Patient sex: M
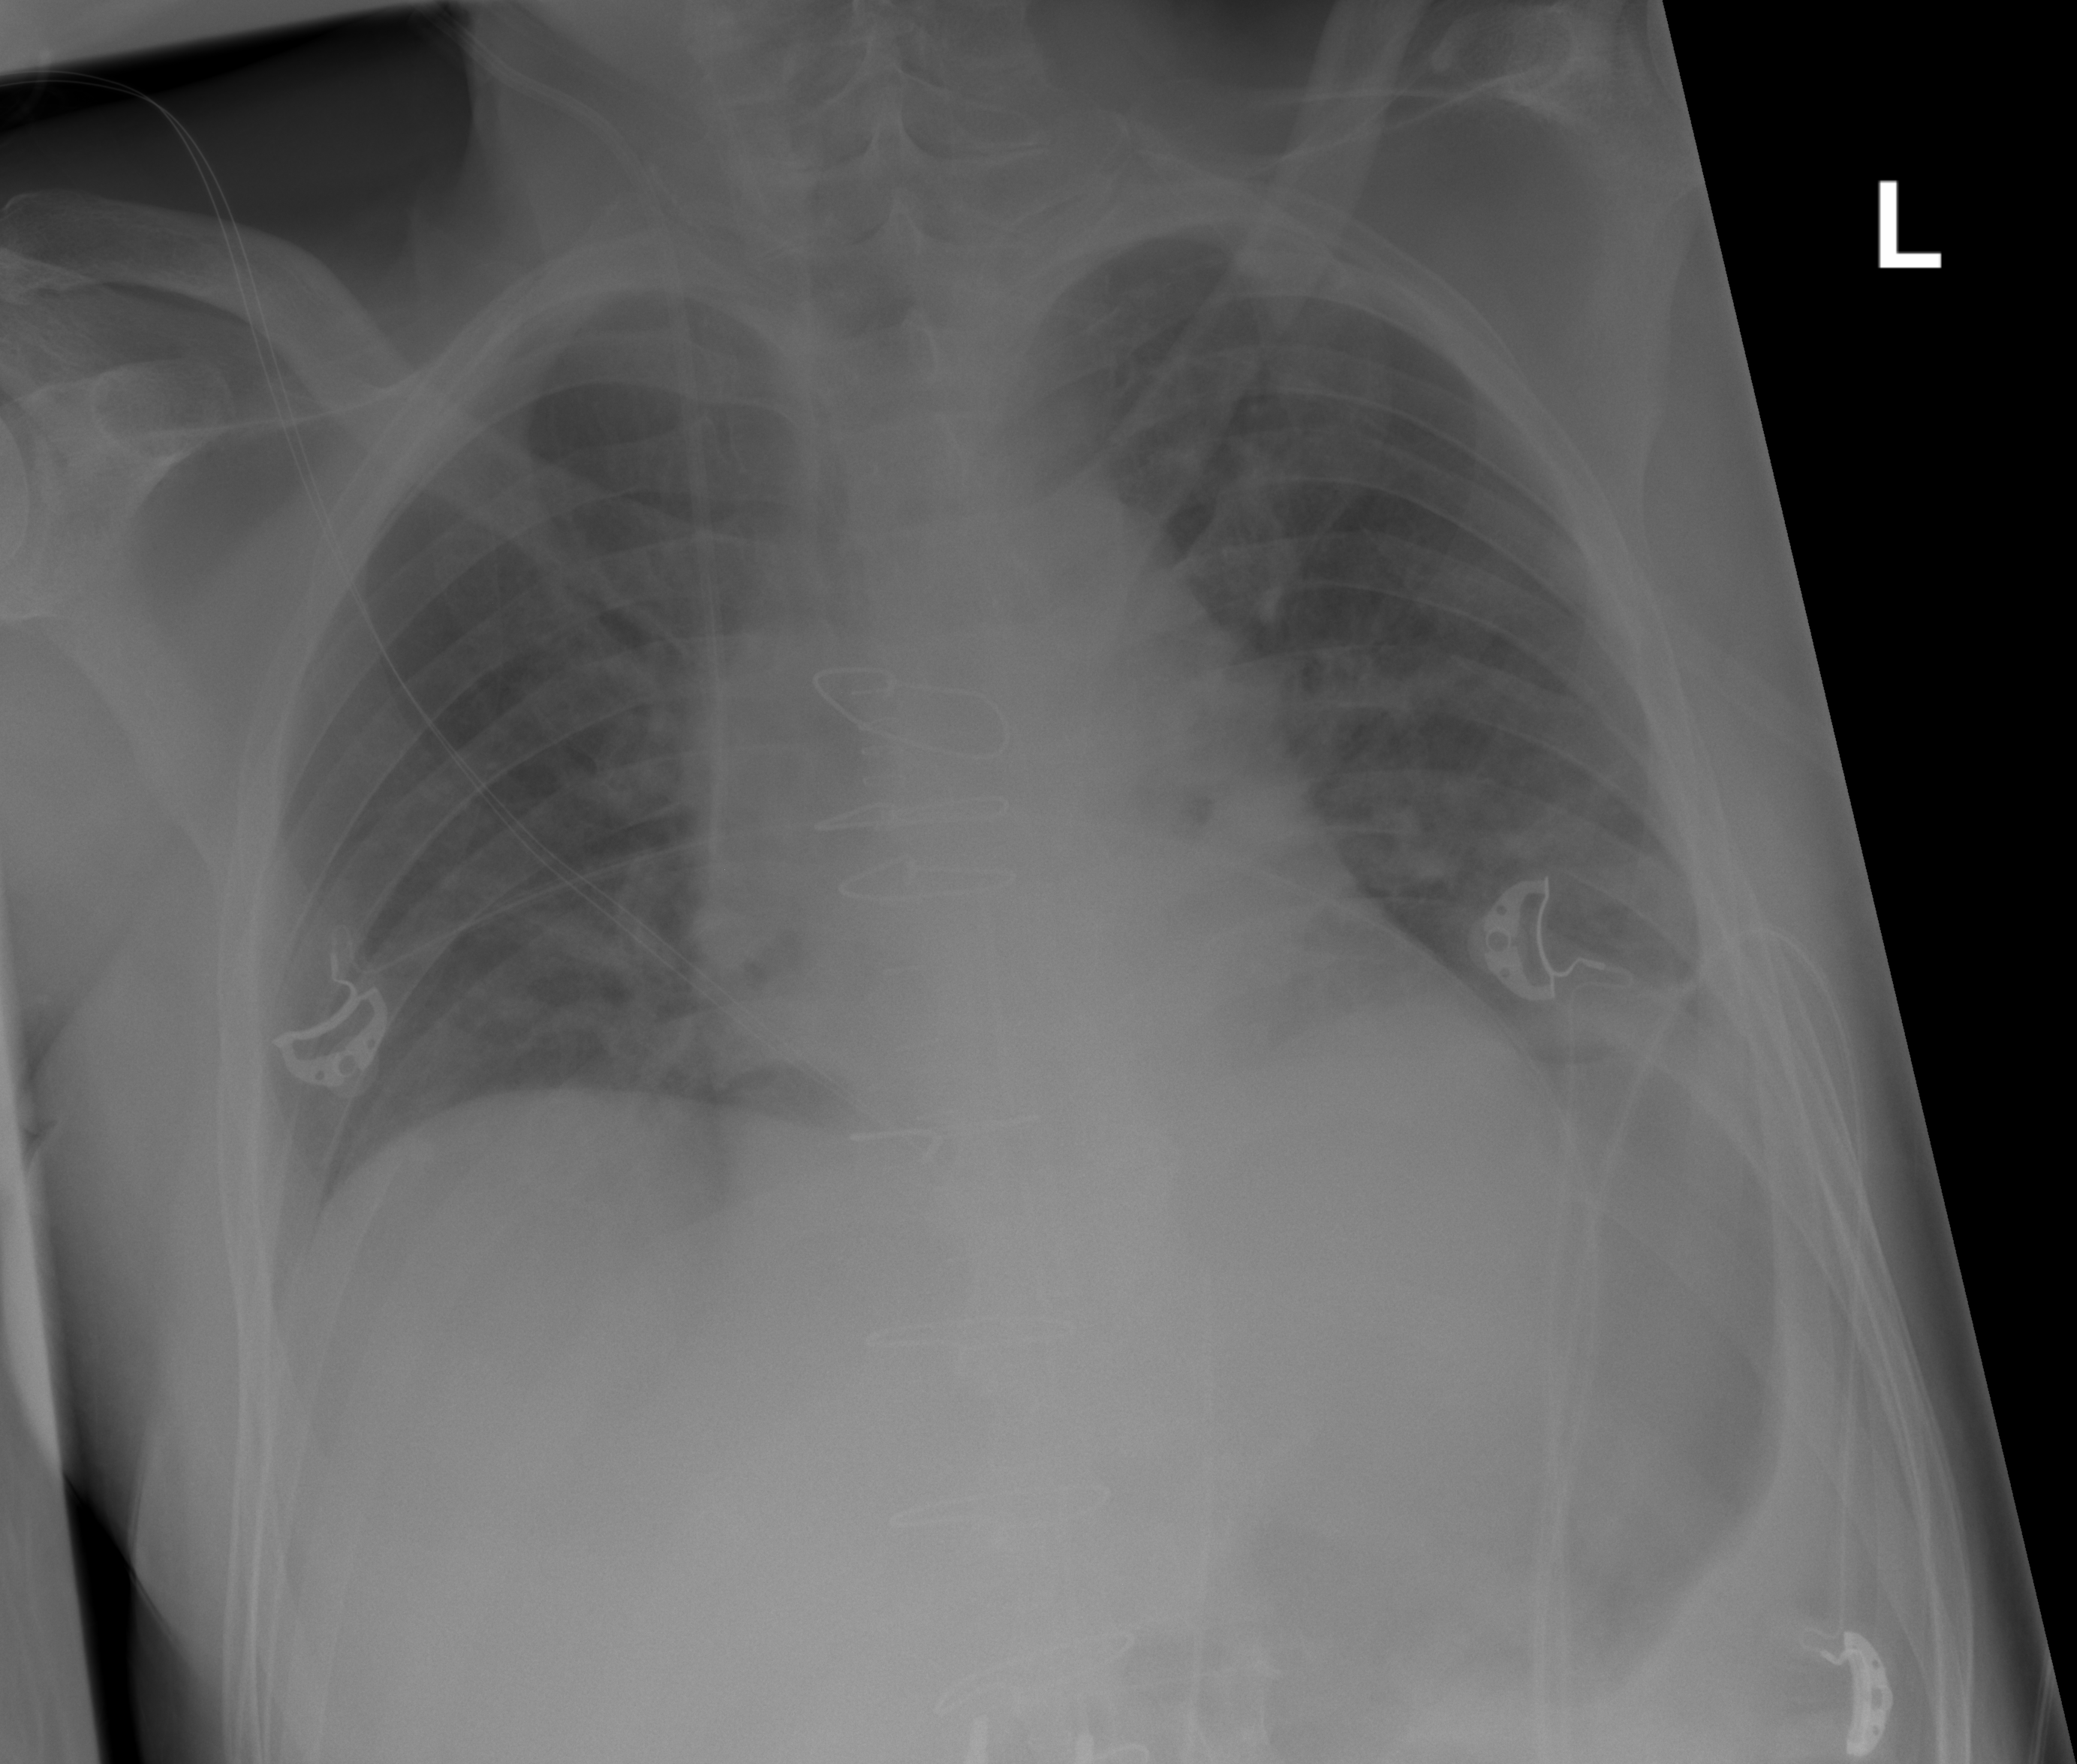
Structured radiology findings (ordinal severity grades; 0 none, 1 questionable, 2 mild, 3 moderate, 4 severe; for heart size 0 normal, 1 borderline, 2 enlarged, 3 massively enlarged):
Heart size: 0
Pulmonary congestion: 2
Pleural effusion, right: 0
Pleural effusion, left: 0
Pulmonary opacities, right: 0
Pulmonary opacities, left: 0
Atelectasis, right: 0
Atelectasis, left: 0